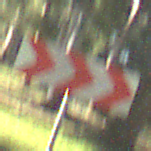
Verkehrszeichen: RichtungstafelnInKurvenGrossLinks
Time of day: MorningAfternoon
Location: Outdoor (Nature)
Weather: Clear
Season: NotSpecified
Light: Natural